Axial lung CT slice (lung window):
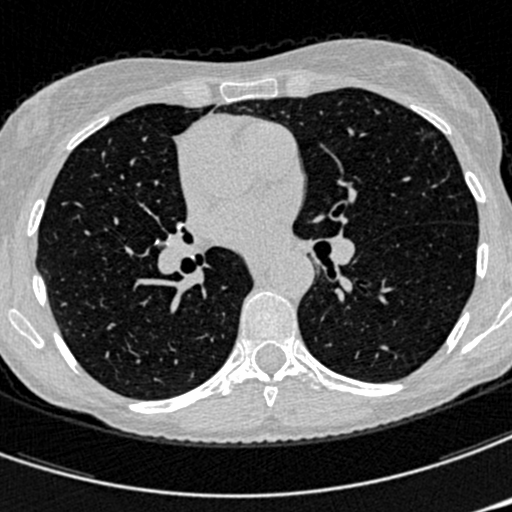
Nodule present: no